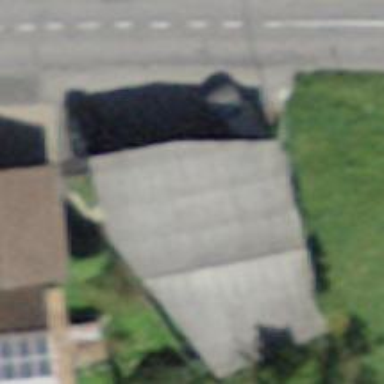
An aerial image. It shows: Garage building.